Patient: sex M, age 51
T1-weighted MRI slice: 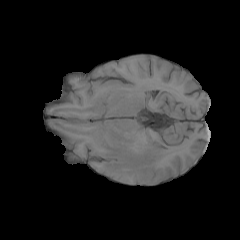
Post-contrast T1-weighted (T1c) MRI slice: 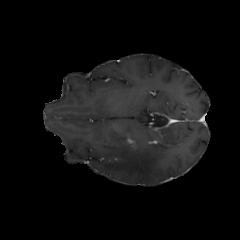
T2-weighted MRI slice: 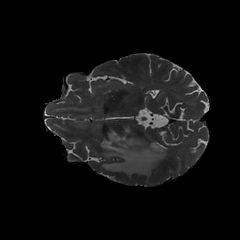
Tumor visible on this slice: yes
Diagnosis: Glioblastoma, IDH-wildtype
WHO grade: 4